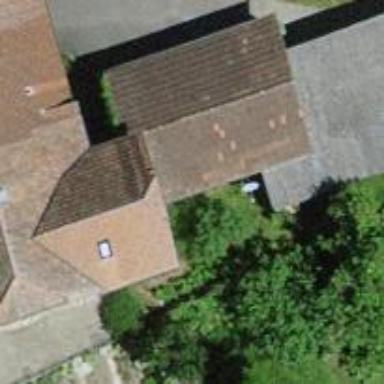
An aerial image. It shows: Garage.